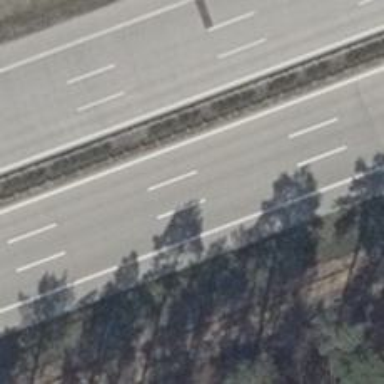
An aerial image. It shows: Concrete motorway.